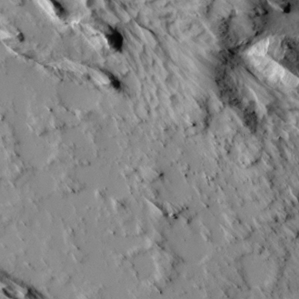
Label: non_frost